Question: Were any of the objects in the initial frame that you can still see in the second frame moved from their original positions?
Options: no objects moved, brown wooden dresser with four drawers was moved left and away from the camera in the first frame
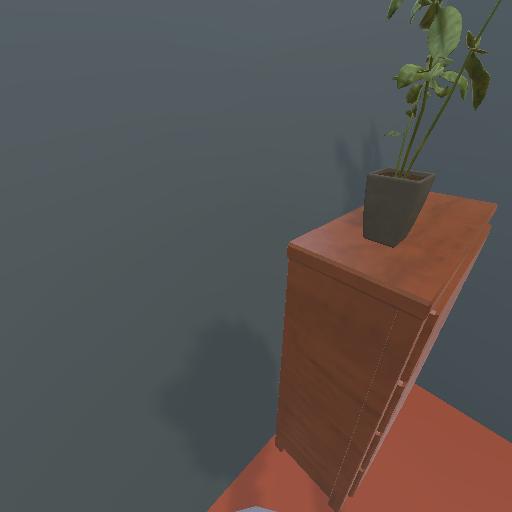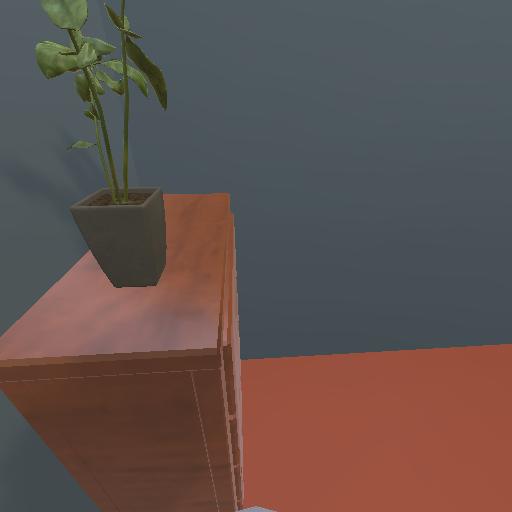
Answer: no objects moved